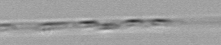
Label: Rhizosolenia